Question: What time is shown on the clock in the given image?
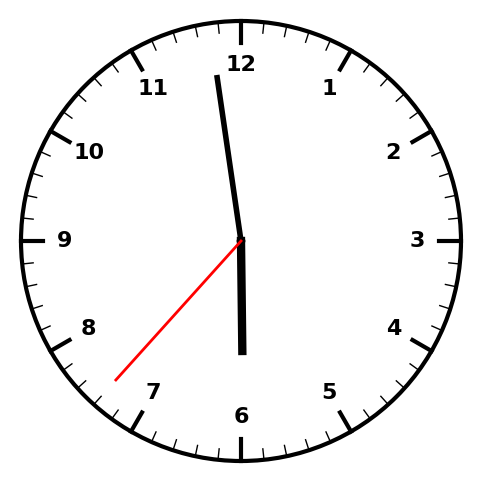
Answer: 05:58:37